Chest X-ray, PA view. Patient: 53 years old, sex M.
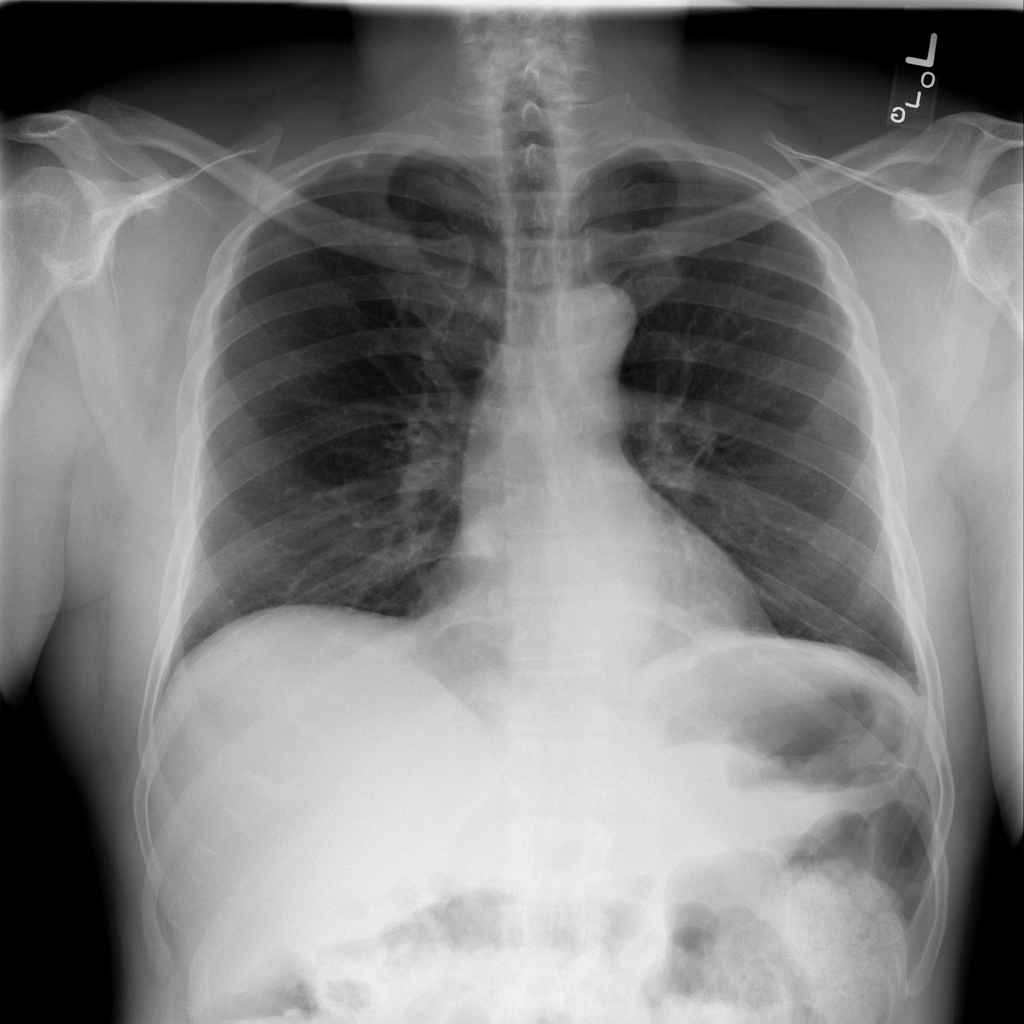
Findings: No Finding